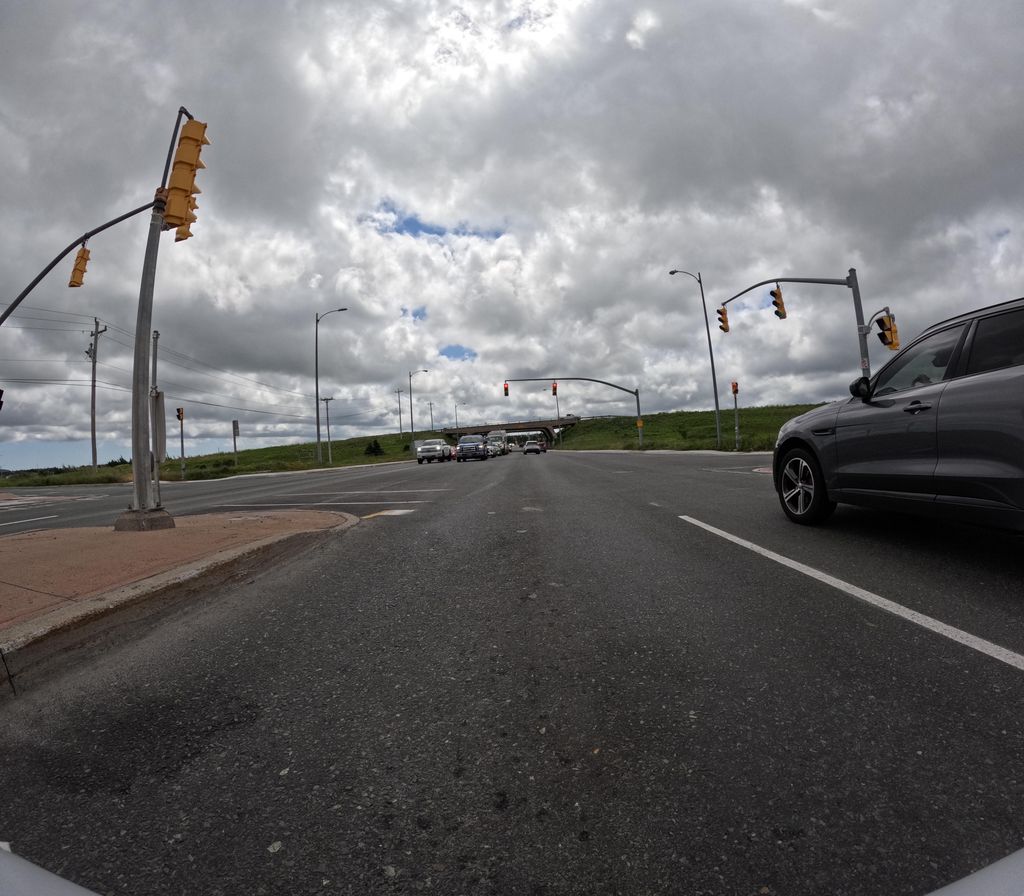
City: st_johns